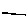
Label: line